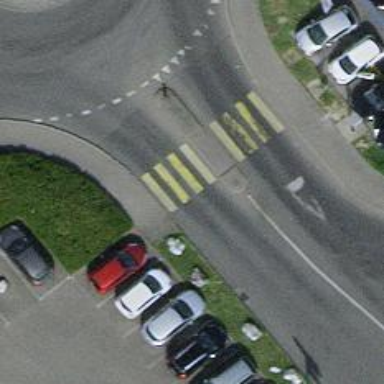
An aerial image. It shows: Zebra crossing with island in the middle.